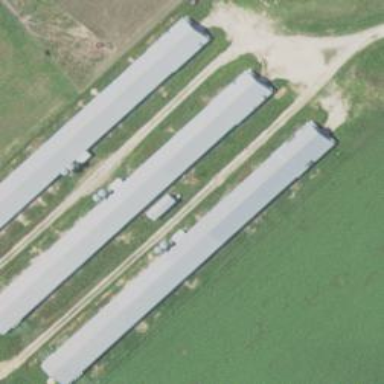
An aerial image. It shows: Farm auxiliary building.